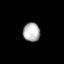
Tissue: prostate
Cell type: Epithelial cells
Senescence score: 0.3003
Nuclear area (px): 316
Mean DAPI intensity: 177.674